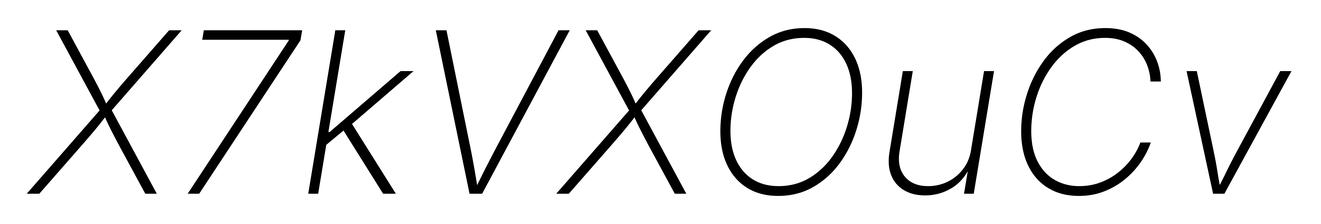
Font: Inter-Italic_ExtraLight_Italic